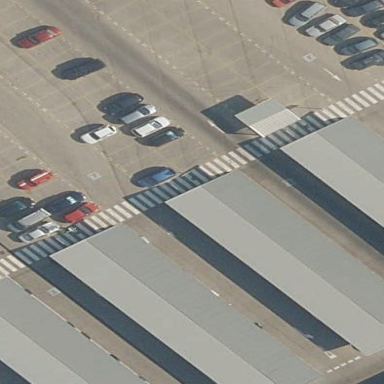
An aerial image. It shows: Carport structure.